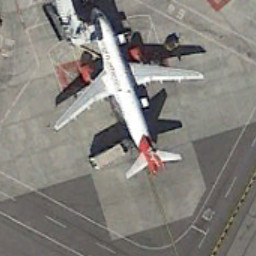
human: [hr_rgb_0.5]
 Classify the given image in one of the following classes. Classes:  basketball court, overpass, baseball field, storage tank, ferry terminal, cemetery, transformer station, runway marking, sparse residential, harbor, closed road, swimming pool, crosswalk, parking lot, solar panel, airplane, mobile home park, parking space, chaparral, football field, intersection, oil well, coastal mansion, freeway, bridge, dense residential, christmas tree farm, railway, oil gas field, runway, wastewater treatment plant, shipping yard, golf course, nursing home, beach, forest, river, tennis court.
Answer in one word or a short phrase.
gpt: airplane